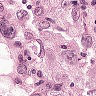
Metastatic tissue present: yes